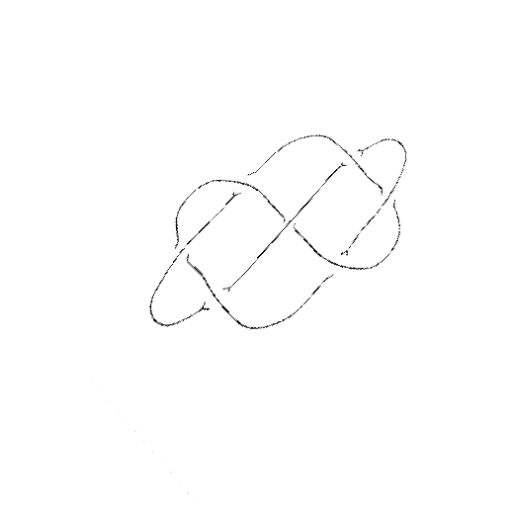
Crossing number: 7